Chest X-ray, PA view. Patient: 18 years old, sex F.
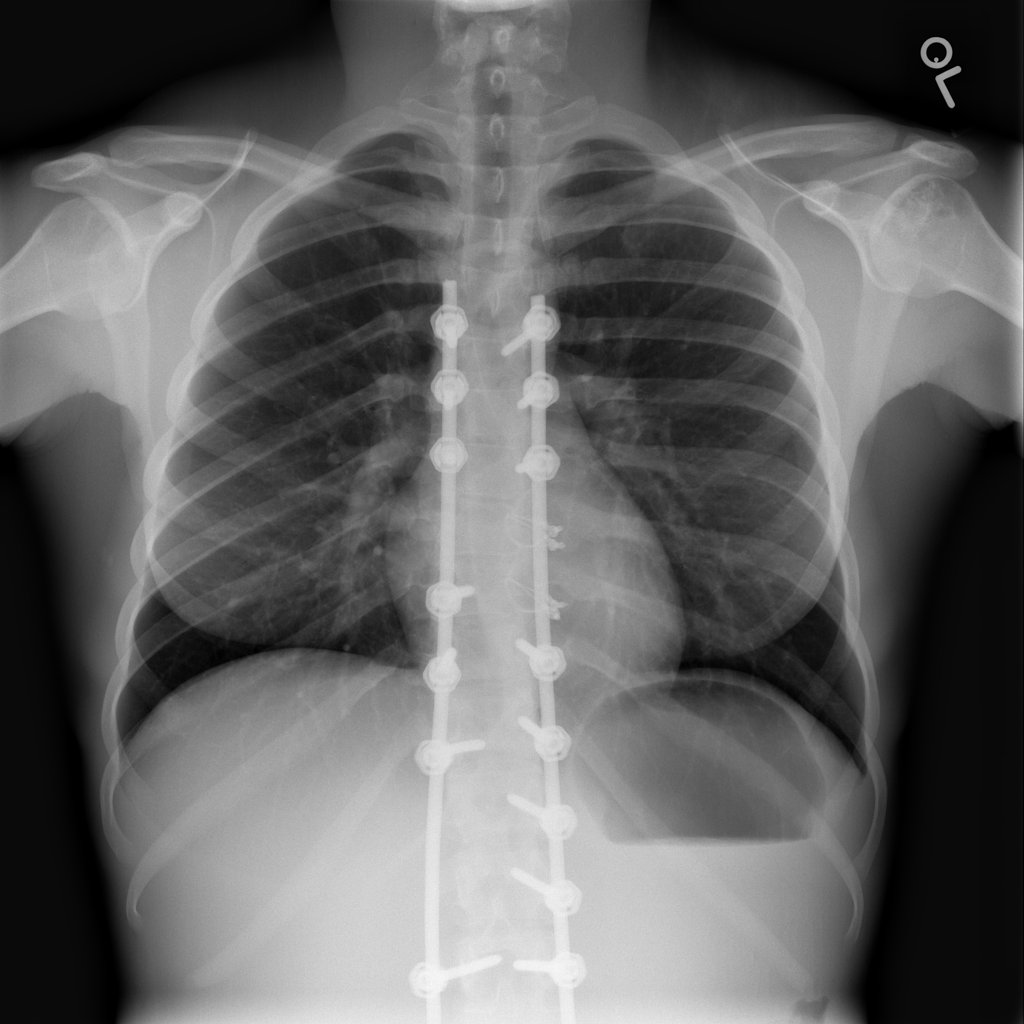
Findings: No Finding